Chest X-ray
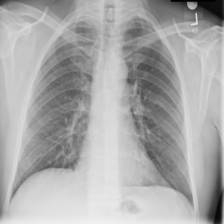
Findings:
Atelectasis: negative
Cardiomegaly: negative
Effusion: negative
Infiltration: negative
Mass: negative
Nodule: positive
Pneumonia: negative
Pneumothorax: negative
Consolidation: negative
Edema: negative
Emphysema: negative
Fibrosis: negative
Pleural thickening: negative
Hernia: negative